Interaction volume radius: 10 \u00c5
Interaction volume height: 15 \u00c5
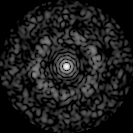
Disorder parameter: 0.8368